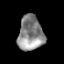
Tissue: prostate
Cell type: T cells
Senescence score: 0.357
Nuclear area (px): 854
Mean DAPI intensity: 139.762